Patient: sex F, age 71
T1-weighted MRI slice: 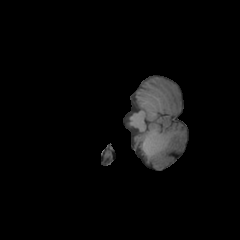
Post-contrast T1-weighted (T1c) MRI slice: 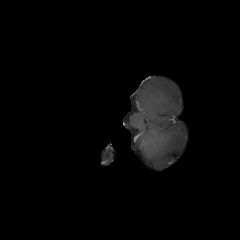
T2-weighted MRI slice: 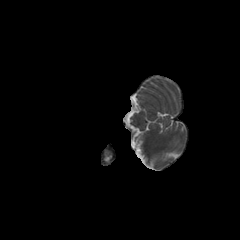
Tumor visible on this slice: no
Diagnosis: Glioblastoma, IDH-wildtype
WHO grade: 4